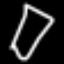
Label: diamond